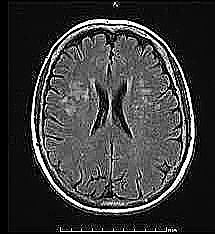
Label: notumor